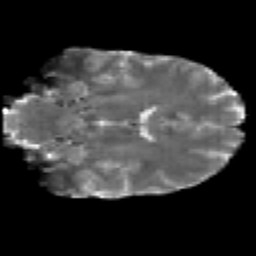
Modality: T2w
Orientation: coronal
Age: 21
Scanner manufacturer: siemens
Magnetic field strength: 3 T
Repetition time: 2.2 s
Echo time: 0.084 s